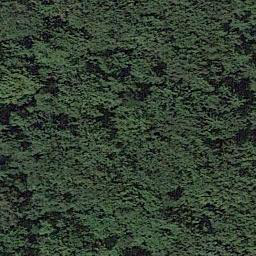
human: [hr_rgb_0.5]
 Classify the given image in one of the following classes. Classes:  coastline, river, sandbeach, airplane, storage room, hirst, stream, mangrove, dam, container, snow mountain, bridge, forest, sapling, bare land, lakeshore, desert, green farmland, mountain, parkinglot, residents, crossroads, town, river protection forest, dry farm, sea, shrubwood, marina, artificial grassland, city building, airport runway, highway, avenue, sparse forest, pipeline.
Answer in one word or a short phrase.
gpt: forest